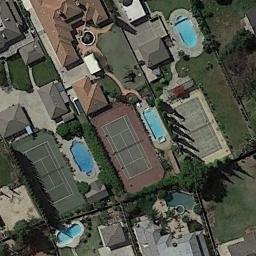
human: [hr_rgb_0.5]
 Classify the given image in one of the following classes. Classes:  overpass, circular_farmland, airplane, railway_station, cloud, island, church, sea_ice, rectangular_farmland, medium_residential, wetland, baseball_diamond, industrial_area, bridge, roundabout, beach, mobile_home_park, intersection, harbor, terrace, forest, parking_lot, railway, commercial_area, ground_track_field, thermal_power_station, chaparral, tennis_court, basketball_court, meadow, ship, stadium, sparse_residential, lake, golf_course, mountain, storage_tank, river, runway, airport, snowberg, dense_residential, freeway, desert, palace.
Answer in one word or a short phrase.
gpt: tennis_court